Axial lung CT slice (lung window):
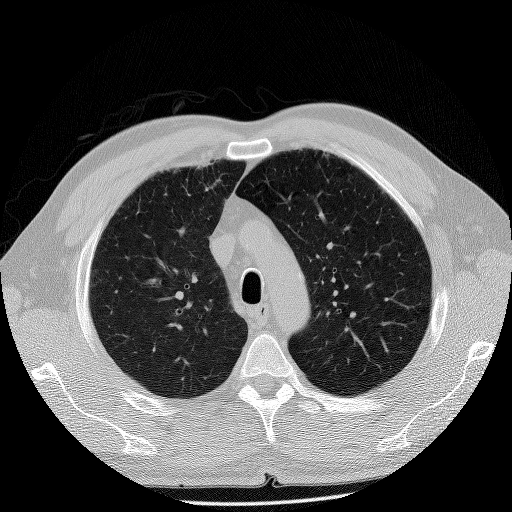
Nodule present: yes
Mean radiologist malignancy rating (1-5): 3